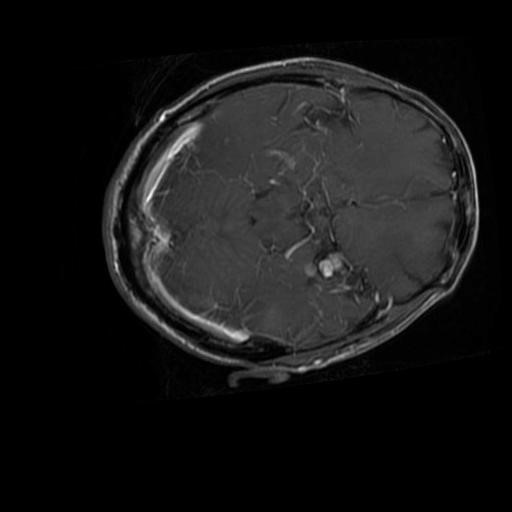
Label: brain_glioma